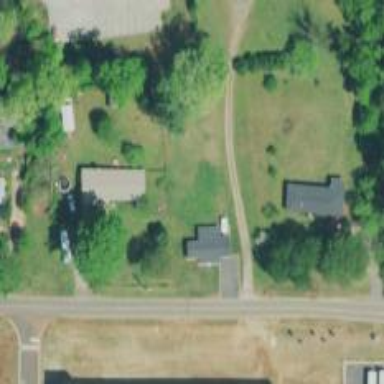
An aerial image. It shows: Driveway.